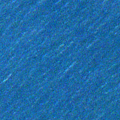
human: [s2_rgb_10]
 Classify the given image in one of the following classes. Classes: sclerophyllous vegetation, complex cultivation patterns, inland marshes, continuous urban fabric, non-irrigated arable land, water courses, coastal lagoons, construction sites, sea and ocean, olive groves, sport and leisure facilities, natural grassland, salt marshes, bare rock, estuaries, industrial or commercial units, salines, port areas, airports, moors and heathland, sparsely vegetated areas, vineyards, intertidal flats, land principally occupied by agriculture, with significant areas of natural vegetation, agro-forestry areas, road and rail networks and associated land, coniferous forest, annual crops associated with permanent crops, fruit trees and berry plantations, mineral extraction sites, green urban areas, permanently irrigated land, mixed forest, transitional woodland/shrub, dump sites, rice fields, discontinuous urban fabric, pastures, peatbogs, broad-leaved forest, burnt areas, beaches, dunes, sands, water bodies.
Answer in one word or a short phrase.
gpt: sea and ocean